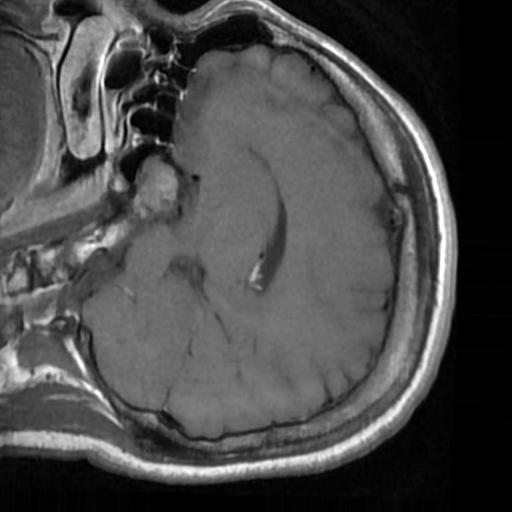
Label: brain_tumor